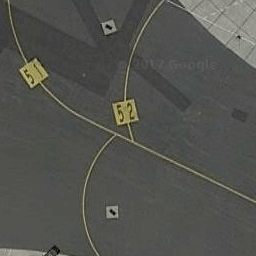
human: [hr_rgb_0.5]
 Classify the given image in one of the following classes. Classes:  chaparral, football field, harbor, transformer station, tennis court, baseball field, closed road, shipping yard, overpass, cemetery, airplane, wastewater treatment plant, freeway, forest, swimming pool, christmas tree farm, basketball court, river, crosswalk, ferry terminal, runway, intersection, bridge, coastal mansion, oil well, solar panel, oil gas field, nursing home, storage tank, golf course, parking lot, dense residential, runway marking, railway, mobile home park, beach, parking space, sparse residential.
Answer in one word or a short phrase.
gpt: runway marking